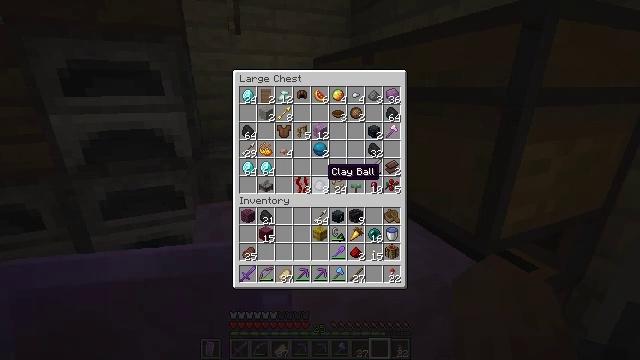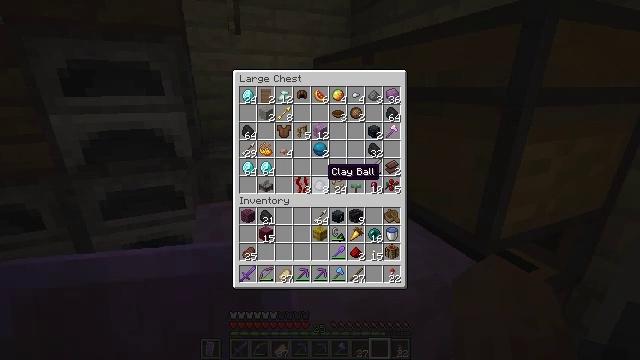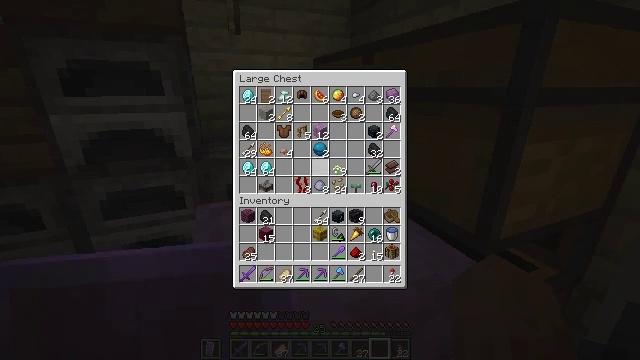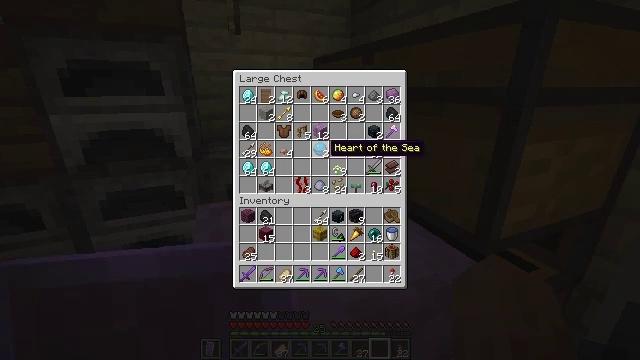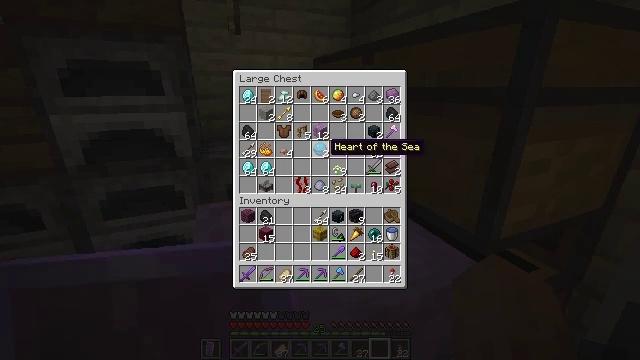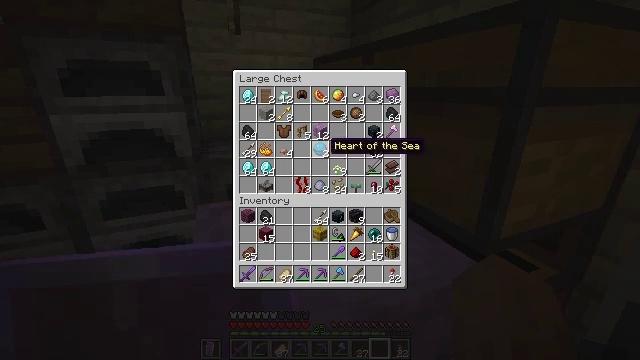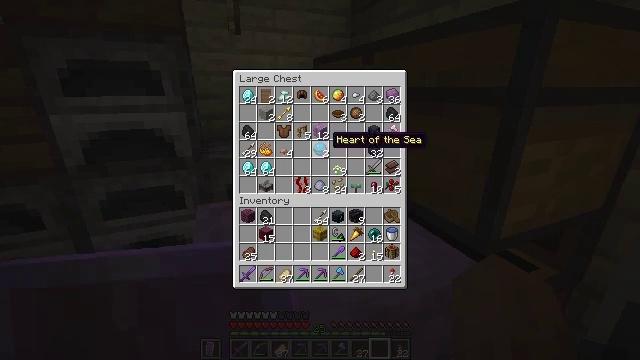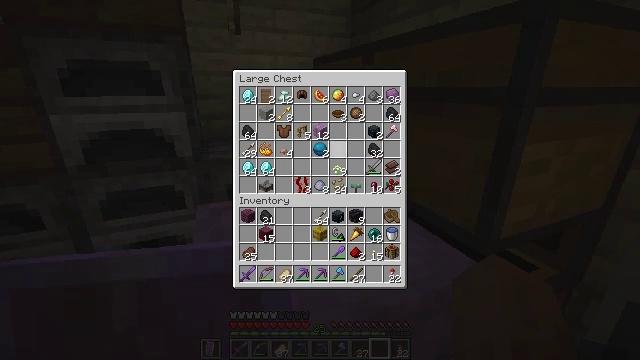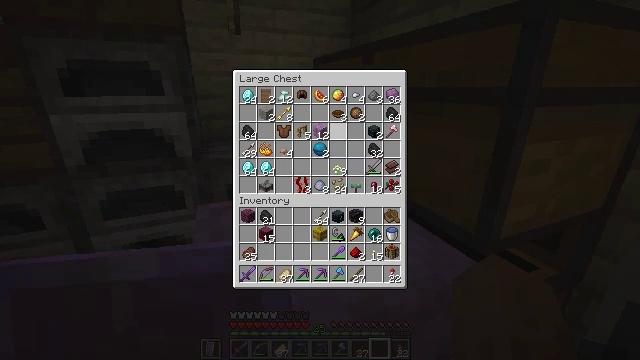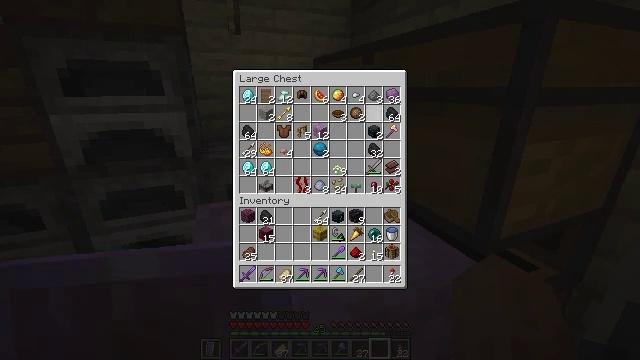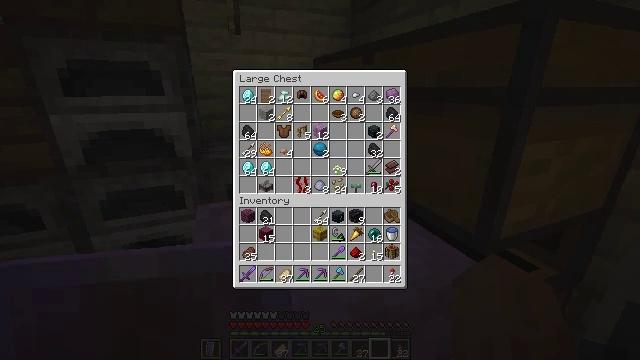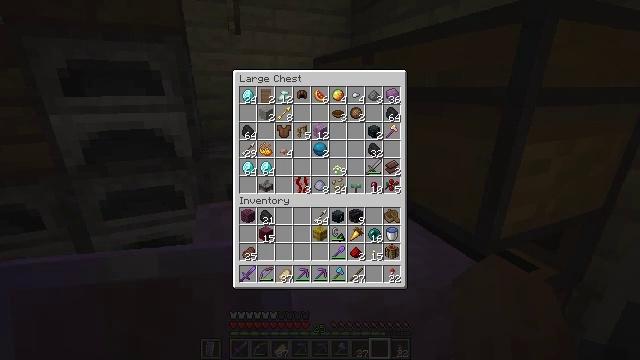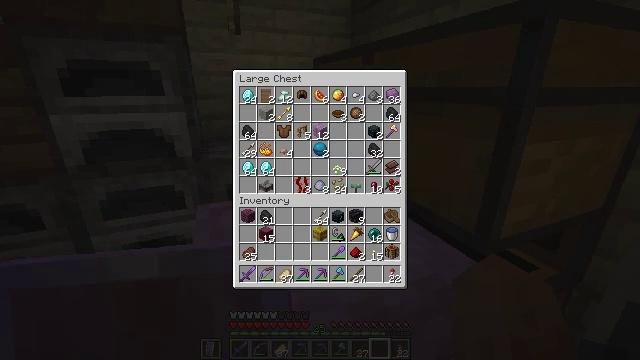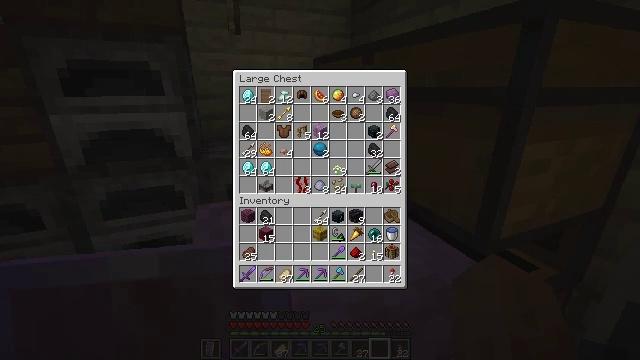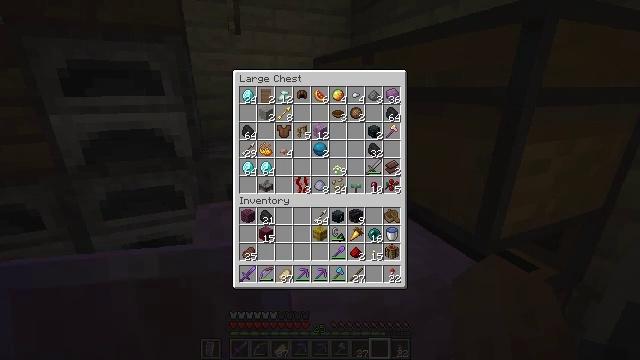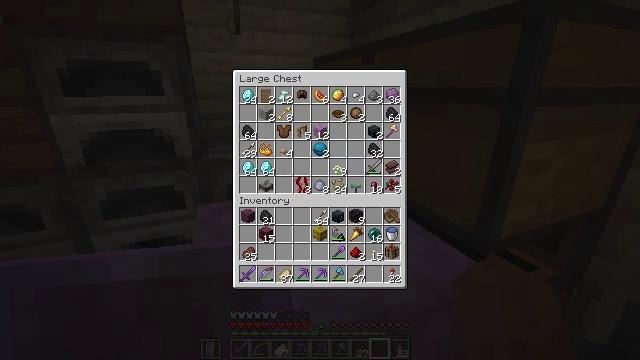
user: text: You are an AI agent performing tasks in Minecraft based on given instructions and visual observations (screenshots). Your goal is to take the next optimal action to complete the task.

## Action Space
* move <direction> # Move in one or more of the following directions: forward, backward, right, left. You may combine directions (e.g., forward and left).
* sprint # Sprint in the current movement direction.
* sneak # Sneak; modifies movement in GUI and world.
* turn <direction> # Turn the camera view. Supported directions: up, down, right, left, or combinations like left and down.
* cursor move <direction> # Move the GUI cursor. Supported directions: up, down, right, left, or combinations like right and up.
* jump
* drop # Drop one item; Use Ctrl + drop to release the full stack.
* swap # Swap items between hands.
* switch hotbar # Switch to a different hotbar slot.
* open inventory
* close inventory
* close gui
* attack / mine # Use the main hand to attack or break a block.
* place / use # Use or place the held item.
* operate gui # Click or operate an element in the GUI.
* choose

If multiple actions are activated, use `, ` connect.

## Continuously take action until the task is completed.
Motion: motion action
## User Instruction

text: Craft crimson planks in your crafting grid.
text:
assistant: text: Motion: no_op
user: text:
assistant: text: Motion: turn up
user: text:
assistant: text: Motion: turn up
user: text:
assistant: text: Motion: no_op
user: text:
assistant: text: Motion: no_op
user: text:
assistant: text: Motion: no_op
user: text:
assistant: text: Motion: no_op
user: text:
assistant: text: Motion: turn right and up
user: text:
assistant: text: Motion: turn right and up
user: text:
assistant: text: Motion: turn right and up
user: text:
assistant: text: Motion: turn right
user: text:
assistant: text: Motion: no_op
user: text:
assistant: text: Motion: no_op
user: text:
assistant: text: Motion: no_op
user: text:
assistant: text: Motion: turn left
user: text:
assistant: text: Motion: turn left
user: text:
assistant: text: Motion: no_op
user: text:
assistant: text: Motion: no_op
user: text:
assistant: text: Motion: no_op
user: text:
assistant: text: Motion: no_op
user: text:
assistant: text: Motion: no_op
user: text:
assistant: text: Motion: no_op
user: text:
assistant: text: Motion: no_op
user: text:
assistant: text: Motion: no_op
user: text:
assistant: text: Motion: attack / mine
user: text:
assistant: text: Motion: attack / mine
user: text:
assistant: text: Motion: attack / mine
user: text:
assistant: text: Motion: no_op
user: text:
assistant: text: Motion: turn down
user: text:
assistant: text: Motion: turn down